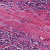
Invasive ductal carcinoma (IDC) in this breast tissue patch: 1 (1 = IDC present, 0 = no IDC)